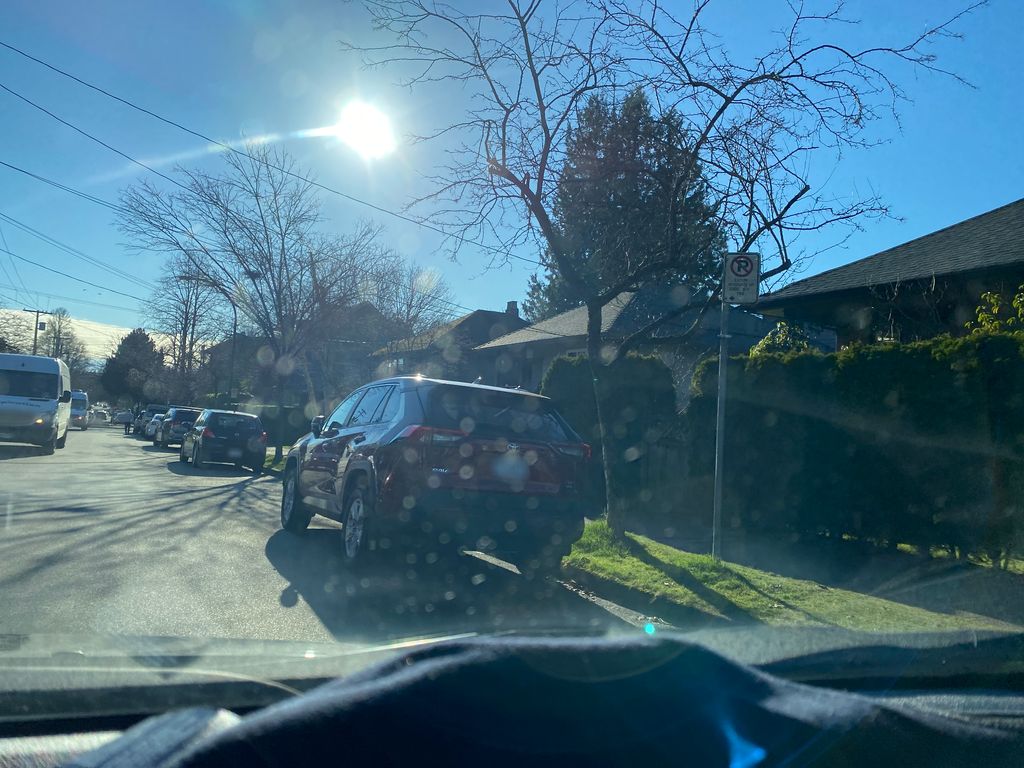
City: vancouver